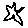
Label: star